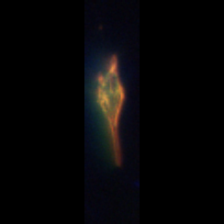
Taxon: Ceratium
Group: Dinoflagellates